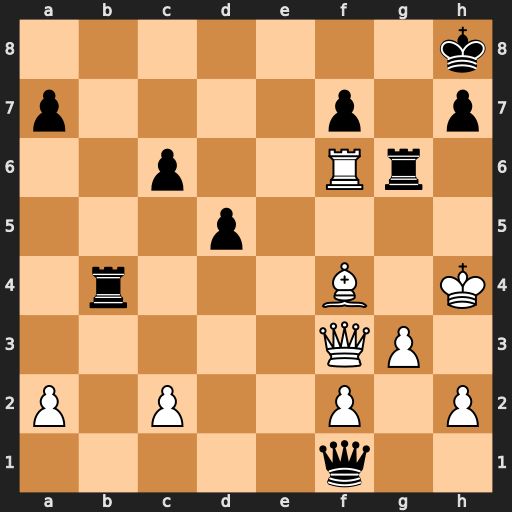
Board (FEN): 7k/p4p1p/2p2Rr1/3p4/1r3B1K/5QP1/P1P2P1P/5q2
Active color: w
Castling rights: -
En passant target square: -
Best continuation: Rxg6 Rxf4+ Qxf4 hxg6 Qxf7